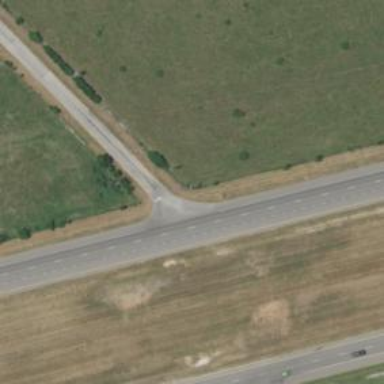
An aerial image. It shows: Asphalt trunk highway which is also expressway.